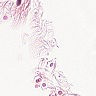
Metastatic tissue present: no